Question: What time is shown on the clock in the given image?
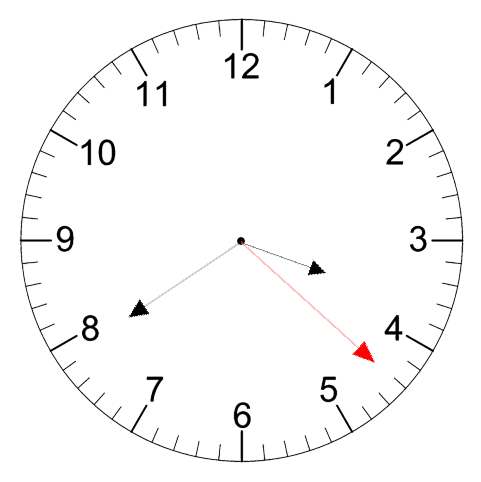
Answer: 03:39:22